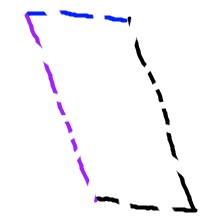
Shape: parallelogram